Question: I'm playing with ANSI escape sequences and i'm having a rough time with colors.
I've tried with a couple of color palettes from Wikipedia's ANSI <URL>, and it always happens the same. I create a color with
'''
[UIColor colorWithRed: green: blue: alpha];
'''
And the result has nothing to do with the supposed colors (i divide each of them by 256), most of them ending up the same. I believe UIColor is not enough and i should use CGColorRef in order for making the translation. Any tips?

The top colors are the "regular ones" and the lower ones are supposed to be the brighter eight, but everything is messed up.
This is how i create the colors:
'''
+ (UIColor *) cyanANSIColor
{
return [UIColor colorWithRed:51.0f/256.0f
green:187.0f/256.0f
blue:200.0f/256.0f
alpha:1.00f];
}
+ (UIColor *) brightCyanANSIColor
{
return [UIColor colorWithRed:85.0f/256.0f
green:255.0f/256.0f
blue:255.0f/256.0f
alpha:1.00f];
}
'''
And i assign them to each view via it's
'''
backgroundColor
'''
property. You can see the cyan colors are wrong (one of them), and most of them look the same. A dark gray shows blue. And none is an int.
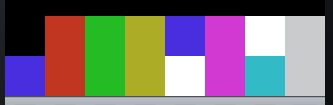
Answer: This is what I get when I manually set the colors of two views to the values specified in the question:

My "normal" cyan (51,187,200) is at the top and the bright (85,255,255) is at the bottom. But according to the way the colors look my top color matches your bottom color. Is it possible that you have not drawn the swatches in the correct location, and thus are seeing the background of the view for the cyan? And that the other swatches are similarly misdrawn?